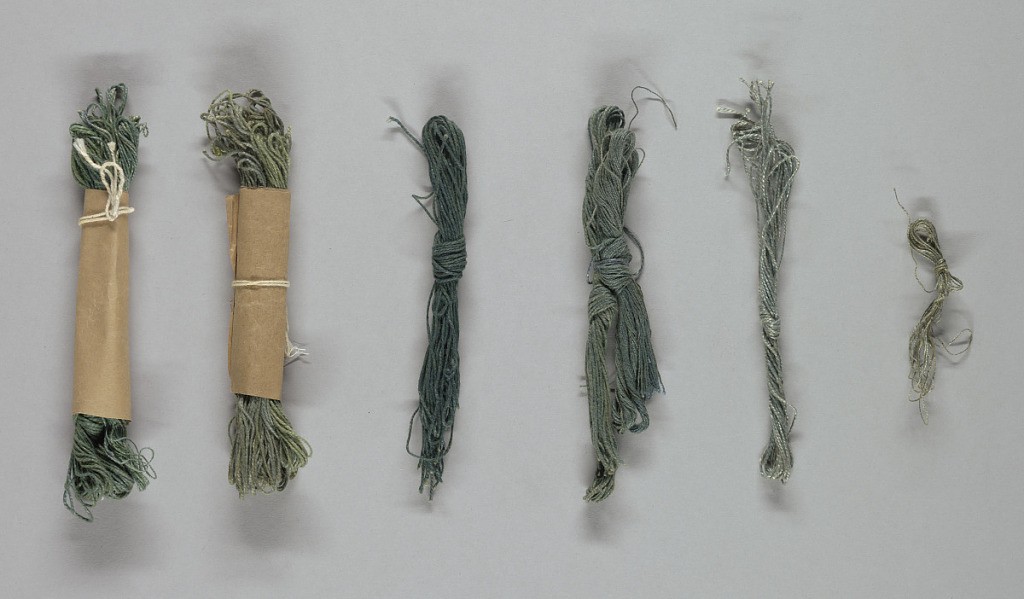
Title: Skeins of yarn
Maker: Deerfield Society of Blue and White Needlework, Deerfield, Massachusetts, USA, 1896–1926
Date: ca. 1910
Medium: linen
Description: Six skeins of yarn in various shades of green. Yarn purchased from a Scottish supplier and dyed by members of the Society.